Question: I am trying to change the background color of my tabs in a 'JTabbedPane'. I tried 'JTabbedPane.setBackgroudAt(0, Color.GRAY)' and 'JTabbedPane.setBackgroud(Color.GRAY)' and the foreground too, but nothing happens. I changed the background of the panel inside the tab, still nothing.

I'm using 'UIManager.setLookAndFeel("com.sun.java.swing.plaf.windows.WindowsLookAndFeel");' if this can help with the solution
Link to a example, <URL>
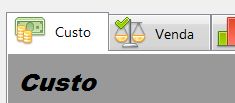
Answer: - most of method for 'JTabbedPane' is protected in the API, and not accesible from Swing methods- have to look for 'Custom XxxTabbedPaneUI', override these methods, and could be accesible from outside- correct way would be to implement <URL>